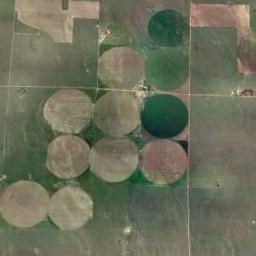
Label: circular_farmland